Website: walmart
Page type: billing-address
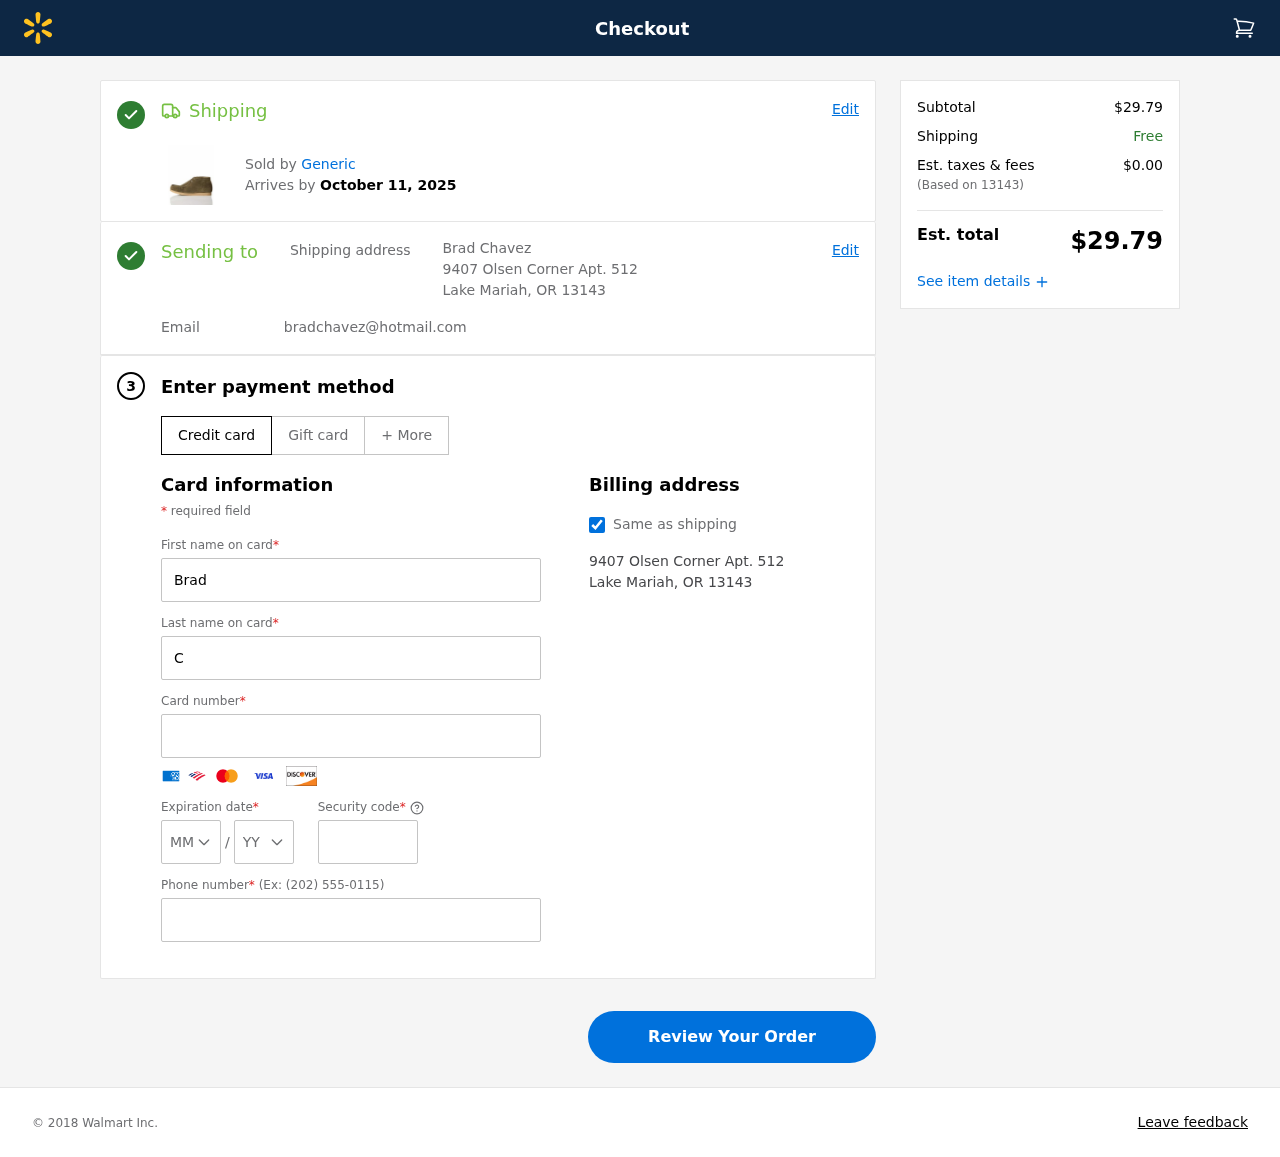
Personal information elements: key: PII_CARD_CVV
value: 162
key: PII_CARD_EXPIRY_MONTH
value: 11
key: PII_CARD_EXPIRY_YEAR
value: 28
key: PII_CARD_NUMBER
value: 6577 9519 2898 3117
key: PII_CITY_STATE_ZIP
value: Lake Mariah, OR 13143
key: PII_EMAIL
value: bradchavez@hotmail.com
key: PII_FIRSTNAME
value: Brad
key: PII_FULLNAME
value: Brad Chavez
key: PII_LASTNAME
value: Chavez
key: PII_PHONE
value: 5907845245
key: PII_POSTCODE
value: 13143
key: PII_STREET
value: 9407 Olsen Corner Apt. 512
Product elements: key: PRODUCT1_BRAND
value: Generic
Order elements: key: ORDER_DELIVERY_DATE
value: October 11, 2025
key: ORDER_SUBTOTAL
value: $29.79
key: ORDER_TAX
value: $0.00
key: ORDER_TOTAL
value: $29.79